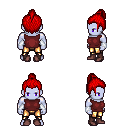
a pixel art fantasy rpg character, male body template, dark elf, purple skin, maroon sleeveless shirt, gold greaves, red short topknot hairstyle, white cloth bracers, maroon shoes, four views (front, back, left, right), 2x2 character sprite sheet, small pixel art, hard edges, no anti-aliasing